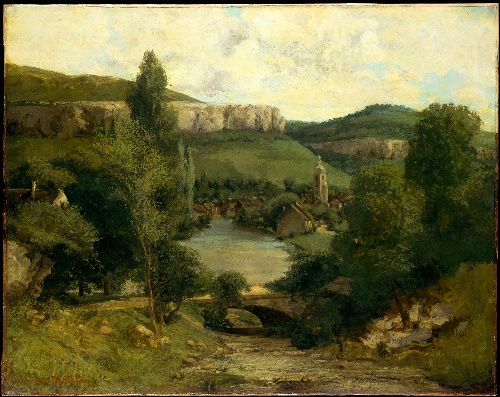
Title: View of Ornans
Artist: Gustave Courbet
Artist bio: French, Ornans 1819–1877 La Tour-de-Peilz
Date: probably mid-1850s
Object type: Painting
Classification: Paintings
Medium: Oil on canvas
Dimensions: 28 3/4 x 36 1/4 in. (73 x 92.1 cm)
Department: European Paintings
Credit line: Bequest of Alice Tully, 1993
Accession year: 1995
Repository: Metropolitan Museum of Art, New York, NY
Tags: Towns|Rivers|Landscapes